Question: I'm working on a proof of concept android application that uses AWS Mobile Analytics to track sessions and events in the app. I'm able to pause and resume sessions, and create custom events, and everything reflects in the corresponding graphs as expected. Now in the Mobile Analytics Console, there are graphs that show Revenue or some metric that has something to do with the Revenue (ARPDAU, ARPPDAU), as well as a Revenue tab, all of which currently does not have any value. Currently my Lifetime Value Per User looks like this:

How does the Revenue tab get populated? Do I have to actually purchase something with my app using Google In-app purchase, FB payments, or Amazon payment to have it populated? Will it get populated automatically when a user makes a purchase? Or is there an API call somewhere that I can call to populate these values?
The question sounds silly, but I honestly could not find a decent documentation regarding this, and testing out the payments would take me a while as I have limited control over the accounts I'm using for this PoC.
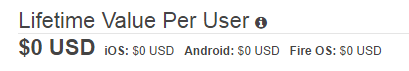
Answer: Assuming you are using the AWS Android (Java) SDK, it looks like they have a builder pattern for sending monetization events.
<URL>
They have a separate pattern for each type of store, so code for google play would look like: (Shamelessly copied from the docs)
<URL>
<URL>
<URL>